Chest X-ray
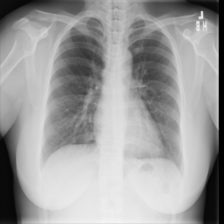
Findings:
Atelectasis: negative
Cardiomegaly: negative
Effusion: negative
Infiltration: negative
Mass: negative
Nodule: negative
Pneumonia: negative
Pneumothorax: negative
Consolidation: negative
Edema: negative
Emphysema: negative
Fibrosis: negative
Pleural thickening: negative
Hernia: negative